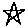
Label: star